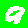
Digit: 9